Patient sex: M
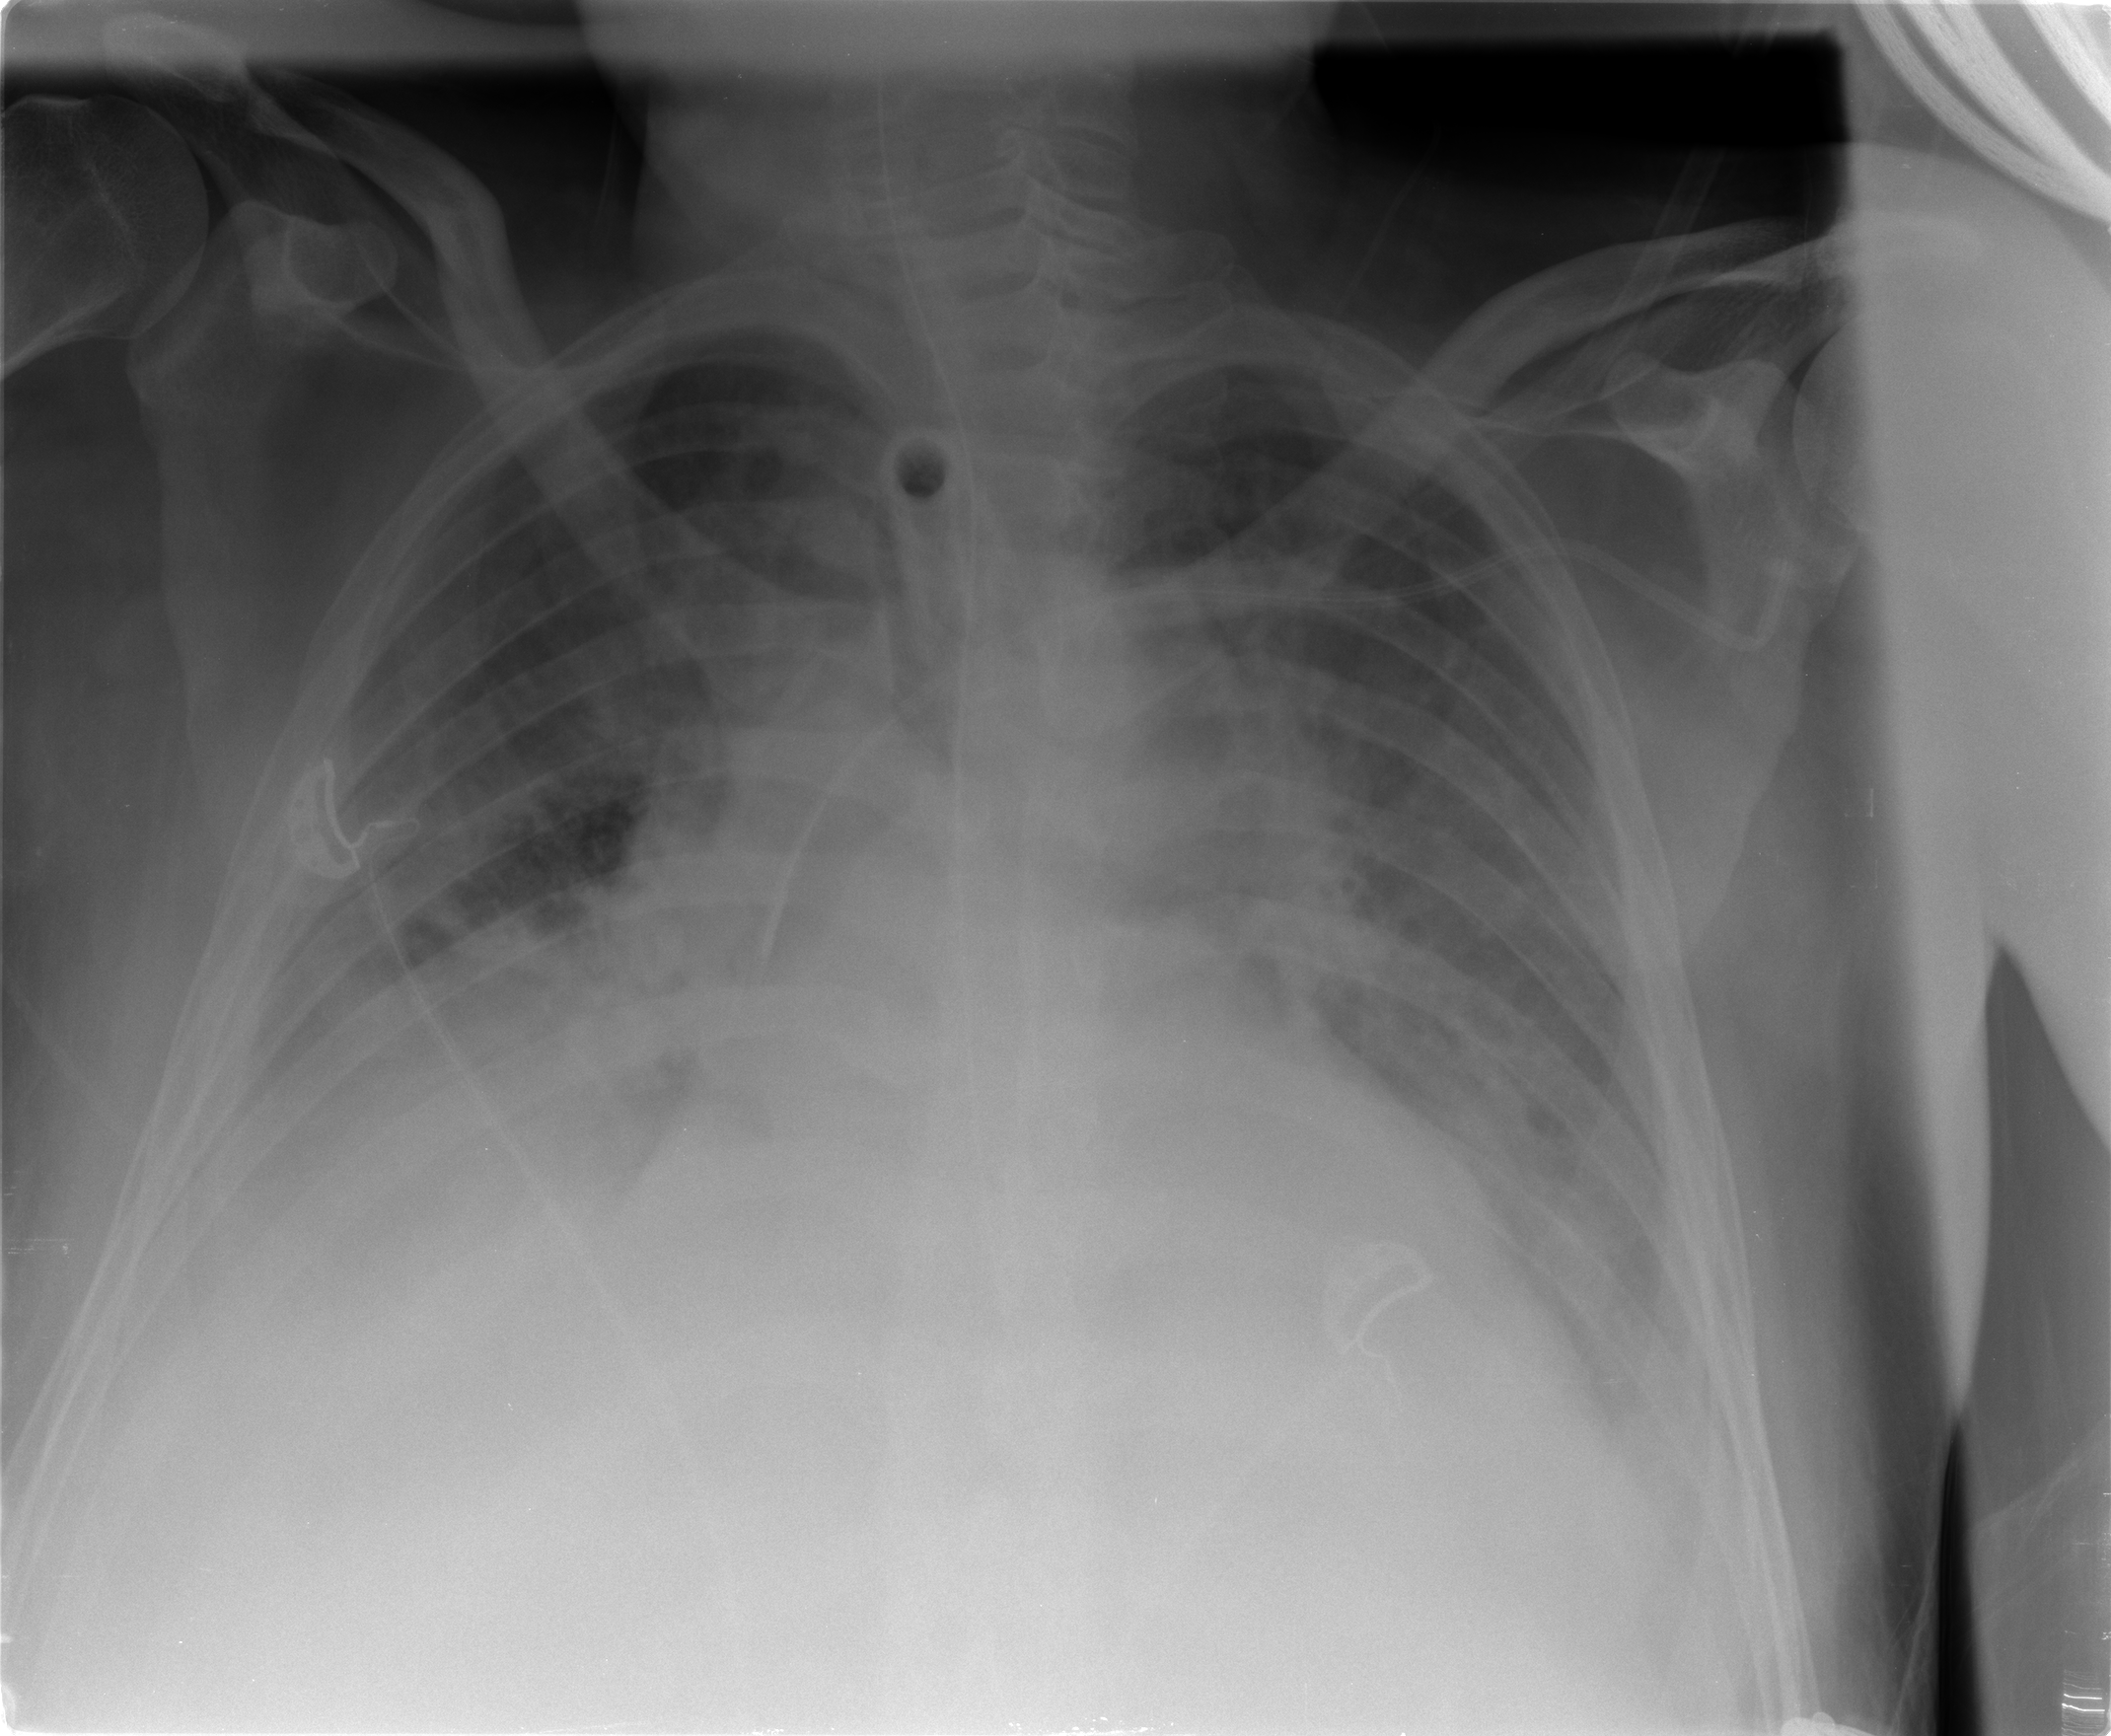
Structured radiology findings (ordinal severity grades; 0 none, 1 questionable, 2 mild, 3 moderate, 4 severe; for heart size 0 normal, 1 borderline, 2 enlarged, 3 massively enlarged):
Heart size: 2
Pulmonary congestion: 3
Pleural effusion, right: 3
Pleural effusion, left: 3
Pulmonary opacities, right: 2
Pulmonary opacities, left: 2
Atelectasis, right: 3
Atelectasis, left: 2